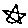
Label: star